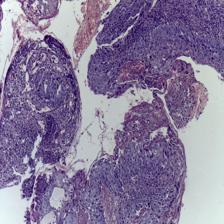
Diagnosis: OSCC